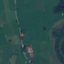
Land use / land cover class: Pasture